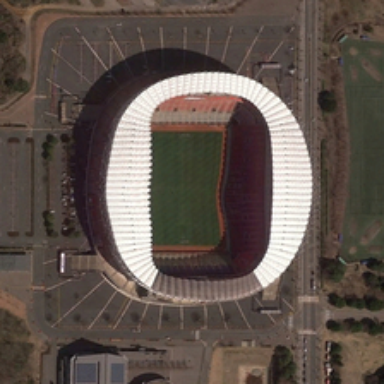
A parking lot and some green trees are near a stadium .